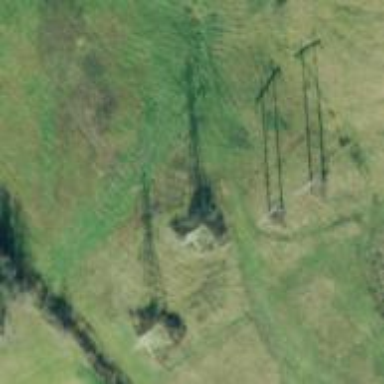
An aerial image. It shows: Lattice structure tower used for power distribution.